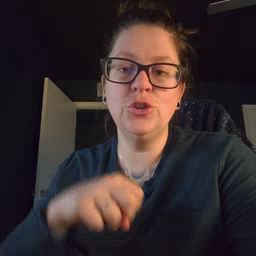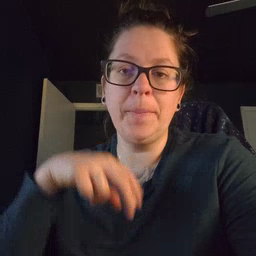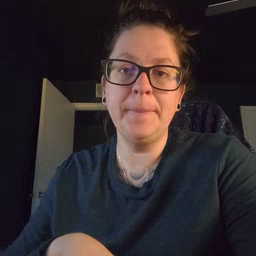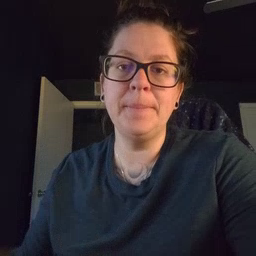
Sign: jump